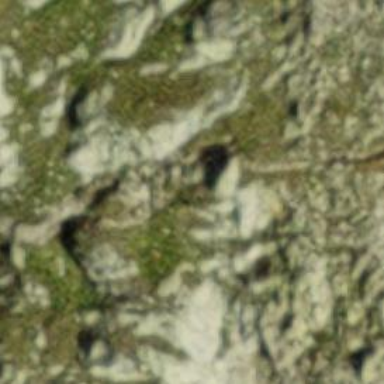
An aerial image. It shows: Rocky path.